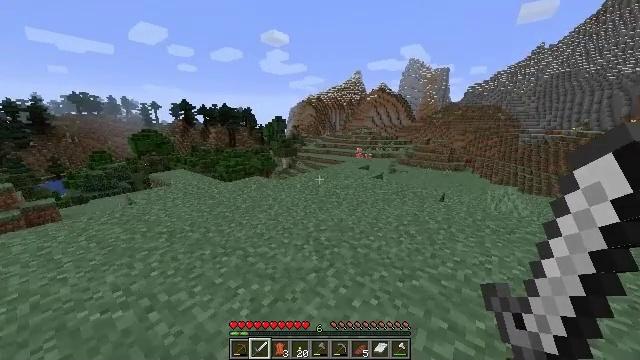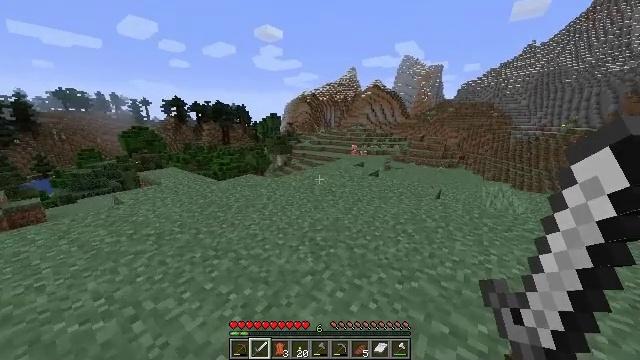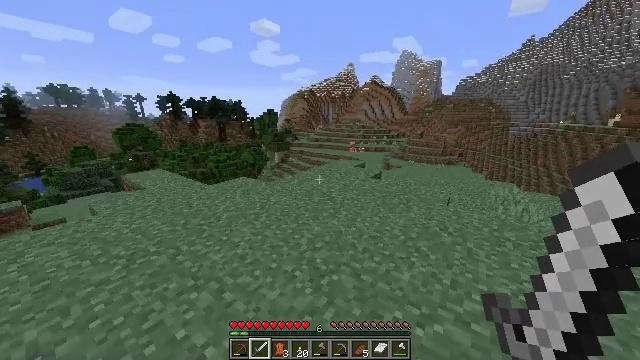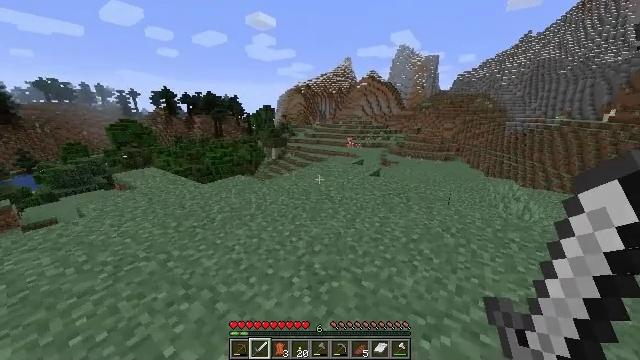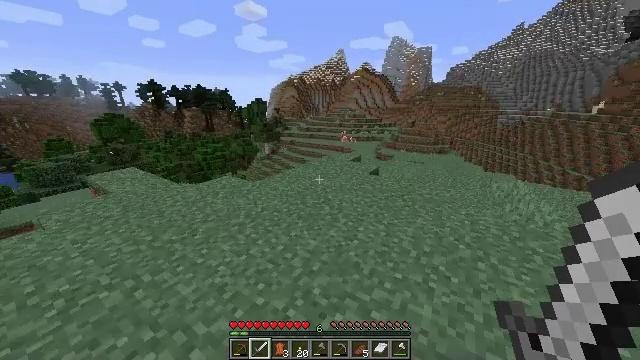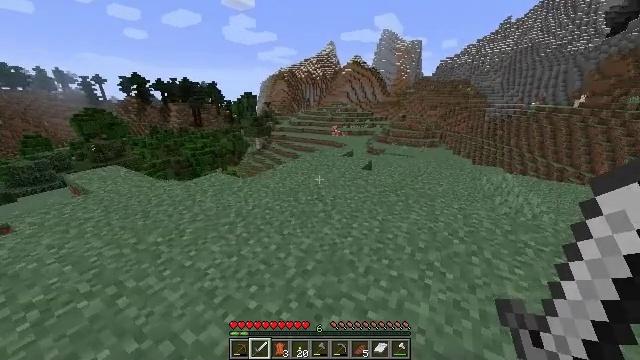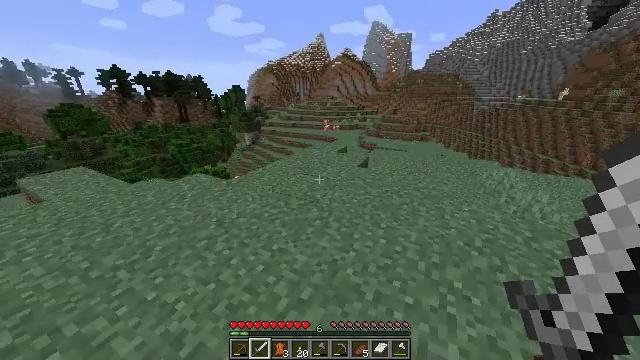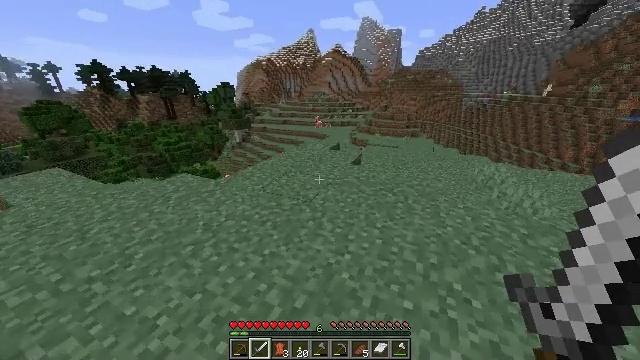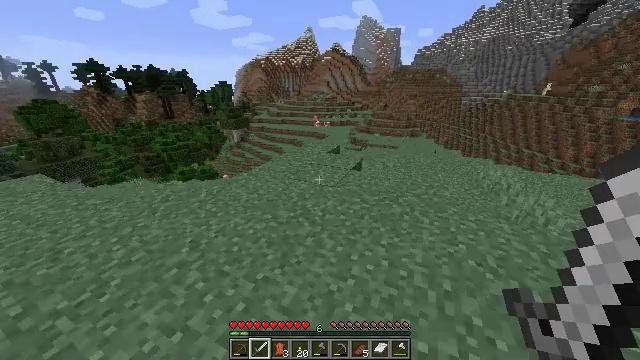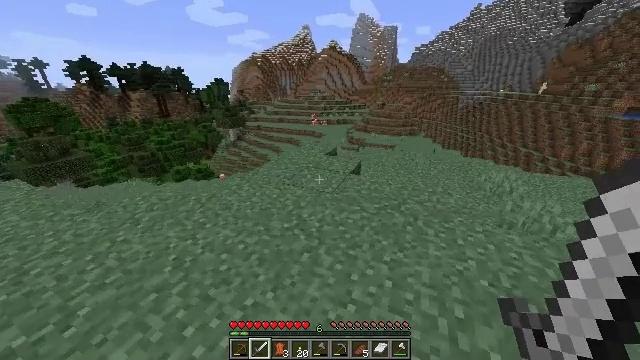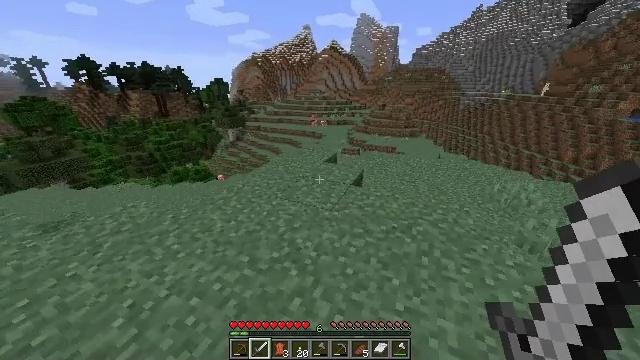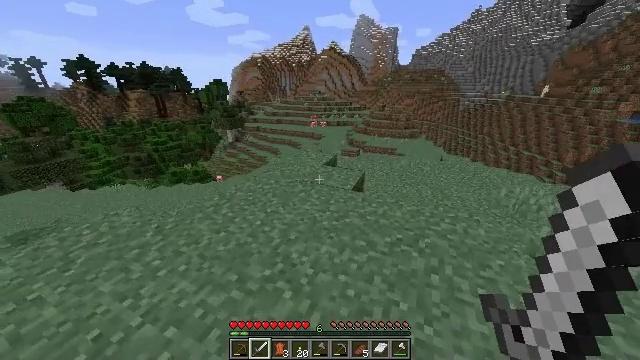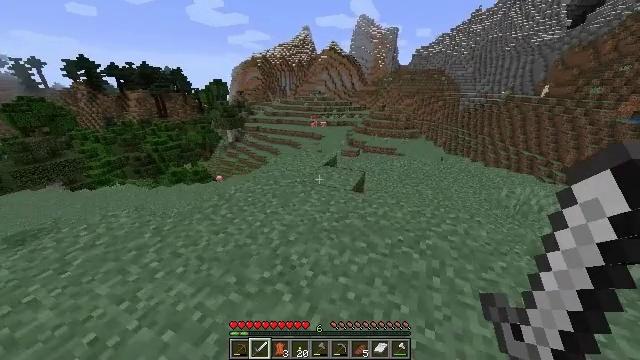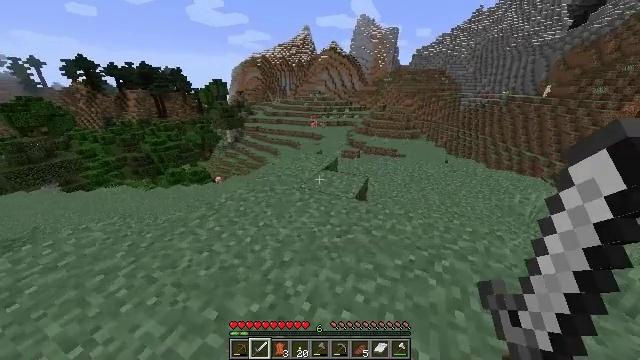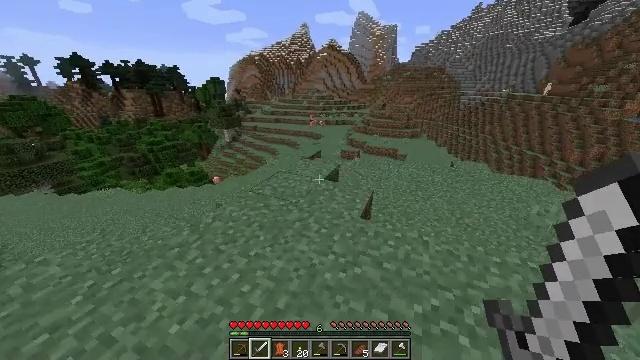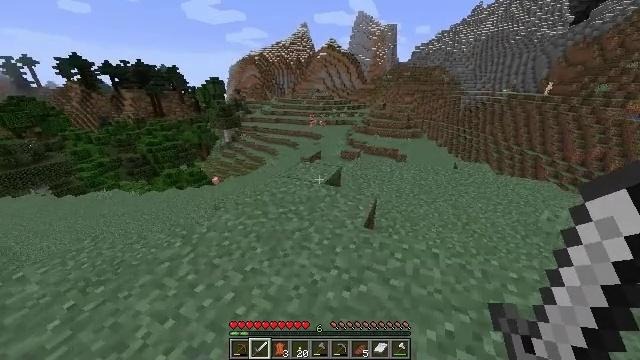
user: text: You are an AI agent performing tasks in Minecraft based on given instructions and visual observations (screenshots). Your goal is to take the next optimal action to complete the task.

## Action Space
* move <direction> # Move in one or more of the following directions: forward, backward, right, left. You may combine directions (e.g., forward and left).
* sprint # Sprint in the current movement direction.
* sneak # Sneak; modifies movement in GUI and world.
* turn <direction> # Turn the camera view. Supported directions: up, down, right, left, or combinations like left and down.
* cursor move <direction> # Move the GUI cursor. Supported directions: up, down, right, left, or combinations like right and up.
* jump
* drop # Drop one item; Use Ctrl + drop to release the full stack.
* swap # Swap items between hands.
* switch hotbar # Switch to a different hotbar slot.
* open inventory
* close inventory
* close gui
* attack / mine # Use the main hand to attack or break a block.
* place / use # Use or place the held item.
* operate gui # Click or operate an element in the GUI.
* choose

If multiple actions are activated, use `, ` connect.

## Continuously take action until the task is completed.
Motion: motion action
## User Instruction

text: Remove oak leaves from branches.
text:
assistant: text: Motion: move forward, sprint, turn right
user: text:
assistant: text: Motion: move forward, sprint
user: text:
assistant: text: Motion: move forward, sprint, turn down
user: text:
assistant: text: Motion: move forward, sprint, turn right and down
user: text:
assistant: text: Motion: move forward, sprint, turn right and down
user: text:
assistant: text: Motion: move forward, sprint, turn right and down
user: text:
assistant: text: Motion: move forward, sprint, turn right
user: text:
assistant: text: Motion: move forward, sprint
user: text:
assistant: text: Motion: move forward, sprint
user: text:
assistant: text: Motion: move forward, sprint
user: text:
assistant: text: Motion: move forward, sprint
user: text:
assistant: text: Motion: move forward, sprint
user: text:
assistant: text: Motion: move forward, sprint
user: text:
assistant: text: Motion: move forward, sprint
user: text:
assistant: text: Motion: move forward, sprint
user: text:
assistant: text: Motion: move forward, sprint
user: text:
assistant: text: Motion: move forward, sprint, turn right
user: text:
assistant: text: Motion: move forward, sprint, turn right
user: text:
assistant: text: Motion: move forward, sprint, turn right
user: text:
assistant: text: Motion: move forward, sprint, turn right
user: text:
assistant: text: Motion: move forward, sprint
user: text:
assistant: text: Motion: move forward, sprint
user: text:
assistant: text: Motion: move forward, sprint
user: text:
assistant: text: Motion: move forward, sprint
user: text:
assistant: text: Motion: move forward, sprint
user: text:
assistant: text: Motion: move forward, sprint
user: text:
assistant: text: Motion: move forward, sprint
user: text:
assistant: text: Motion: move forward, sprint
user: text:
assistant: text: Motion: move forward, sprint
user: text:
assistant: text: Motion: move forward, sprint